Question: I'm looking for a fast algorithm that draws lines with a certain thickness. The lines don't have to be antialiased, speed is priority. Something fairly simple like this would suffice:

The use case is a Javascript game where worms leave trails. (HTML5 Canvas obviously draws lines, but getImageData() is very slow and so is collision detection)
I couldn't find anything that does this for the last 2.5 hours. And yes, I'm aware that there are almost identical questions on SO, quite a lot of them in fact, but not a single one has a working solution. The only solution I currently have is to draw circles along a Bresenham line, which is not very efficient.
Some code (pseudo-code, JS or at least a link to an article) would be great.
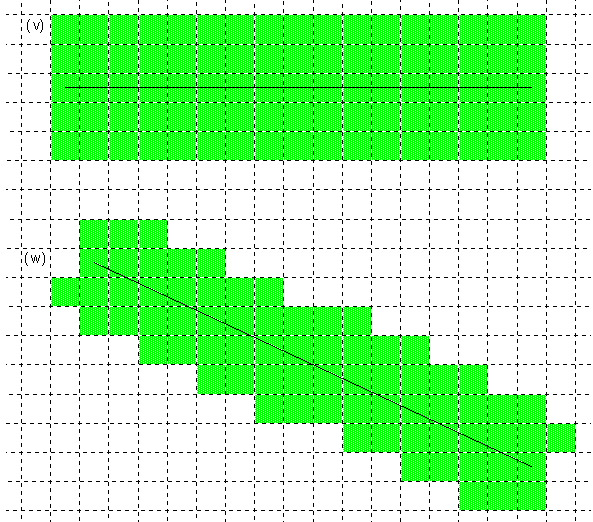
Answer: <URL>
check at the bottom. It is an anti-aliased line, but should be easy enough to mod to non-anti-aliasing.